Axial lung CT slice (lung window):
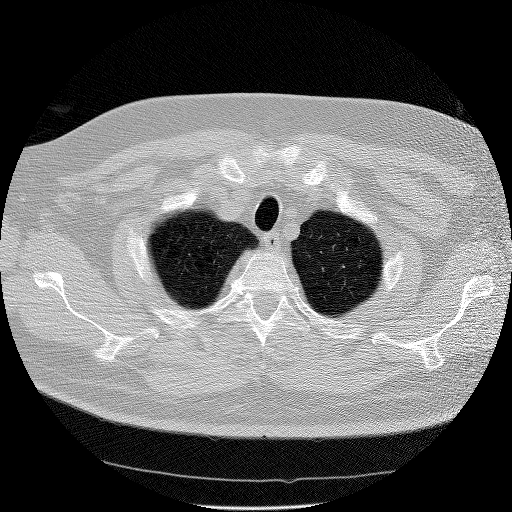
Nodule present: no